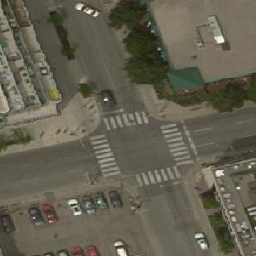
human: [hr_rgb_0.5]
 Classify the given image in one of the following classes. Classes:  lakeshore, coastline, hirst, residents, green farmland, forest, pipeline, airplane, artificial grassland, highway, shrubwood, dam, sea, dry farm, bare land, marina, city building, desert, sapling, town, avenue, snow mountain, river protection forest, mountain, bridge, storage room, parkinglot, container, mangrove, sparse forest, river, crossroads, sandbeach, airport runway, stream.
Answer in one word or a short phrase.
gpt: crossroads